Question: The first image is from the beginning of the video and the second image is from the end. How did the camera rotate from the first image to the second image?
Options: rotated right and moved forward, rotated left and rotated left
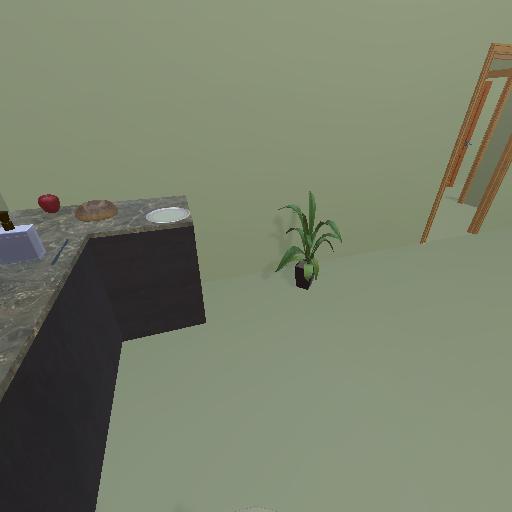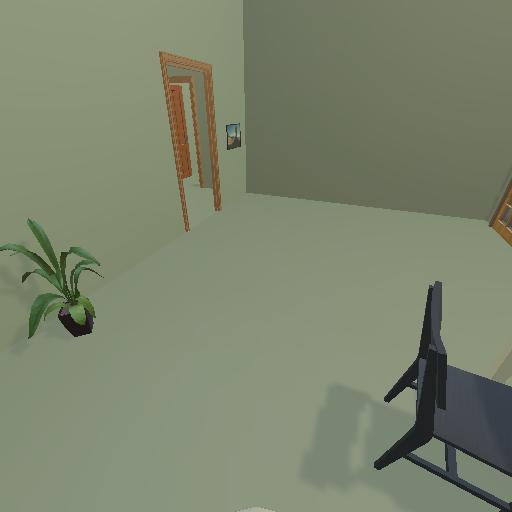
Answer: rotated right and moved forward